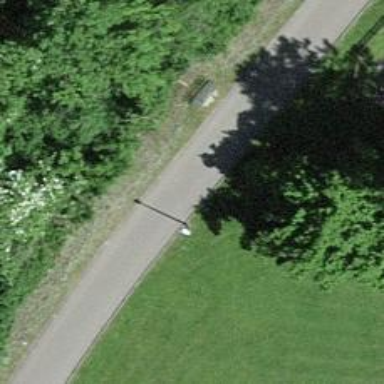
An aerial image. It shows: Bench.